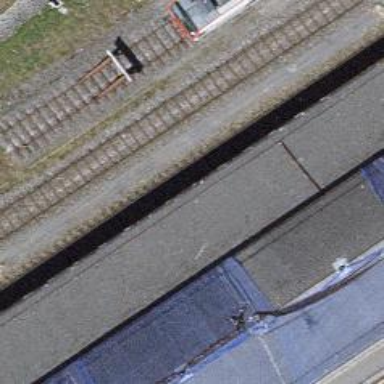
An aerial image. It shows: Stop position for public transport at railway stop.